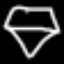
Label: diamond